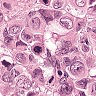
Metastatic tissue present: yes